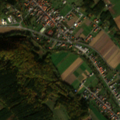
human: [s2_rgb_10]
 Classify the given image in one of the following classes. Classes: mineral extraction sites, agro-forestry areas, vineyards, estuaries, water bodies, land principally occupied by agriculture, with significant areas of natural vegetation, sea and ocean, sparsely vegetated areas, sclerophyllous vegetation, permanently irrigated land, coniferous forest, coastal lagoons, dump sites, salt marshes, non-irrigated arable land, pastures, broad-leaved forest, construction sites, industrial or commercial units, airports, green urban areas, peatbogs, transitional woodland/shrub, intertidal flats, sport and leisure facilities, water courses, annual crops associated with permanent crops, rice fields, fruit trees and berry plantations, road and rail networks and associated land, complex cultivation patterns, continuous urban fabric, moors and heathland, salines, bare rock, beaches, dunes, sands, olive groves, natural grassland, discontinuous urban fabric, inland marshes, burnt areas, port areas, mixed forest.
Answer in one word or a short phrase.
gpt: discontinuous urban fabric, non-irrigated arable land, complex cultivation patterns, land principally occupied by agriculture, with significant areas of natural vegetation, broad-leaved forest, mixed forest